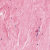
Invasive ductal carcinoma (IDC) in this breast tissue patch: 0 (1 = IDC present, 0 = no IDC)